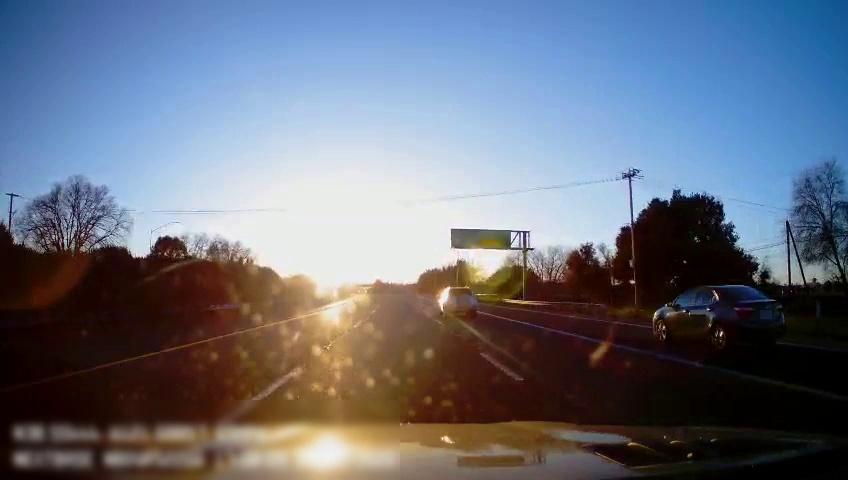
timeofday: Day
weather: Sunny
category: Drivable Space
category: Vehicles | Car
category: Vehicles | SUV
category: Lanes | Alternate Lane
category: Lanes | Current Lane
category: Lanes | Current Lane
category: Lanes | Alternate Lane
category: Lanes | Alternate Lane
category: Traffic | Signs